Field crop: tomato
Growth stage: 2
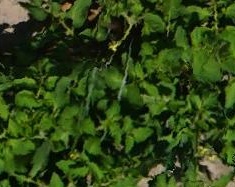
Species: tomato